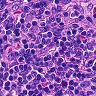
Metastatic tissue present: no